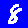
Digit: 8